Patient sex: M
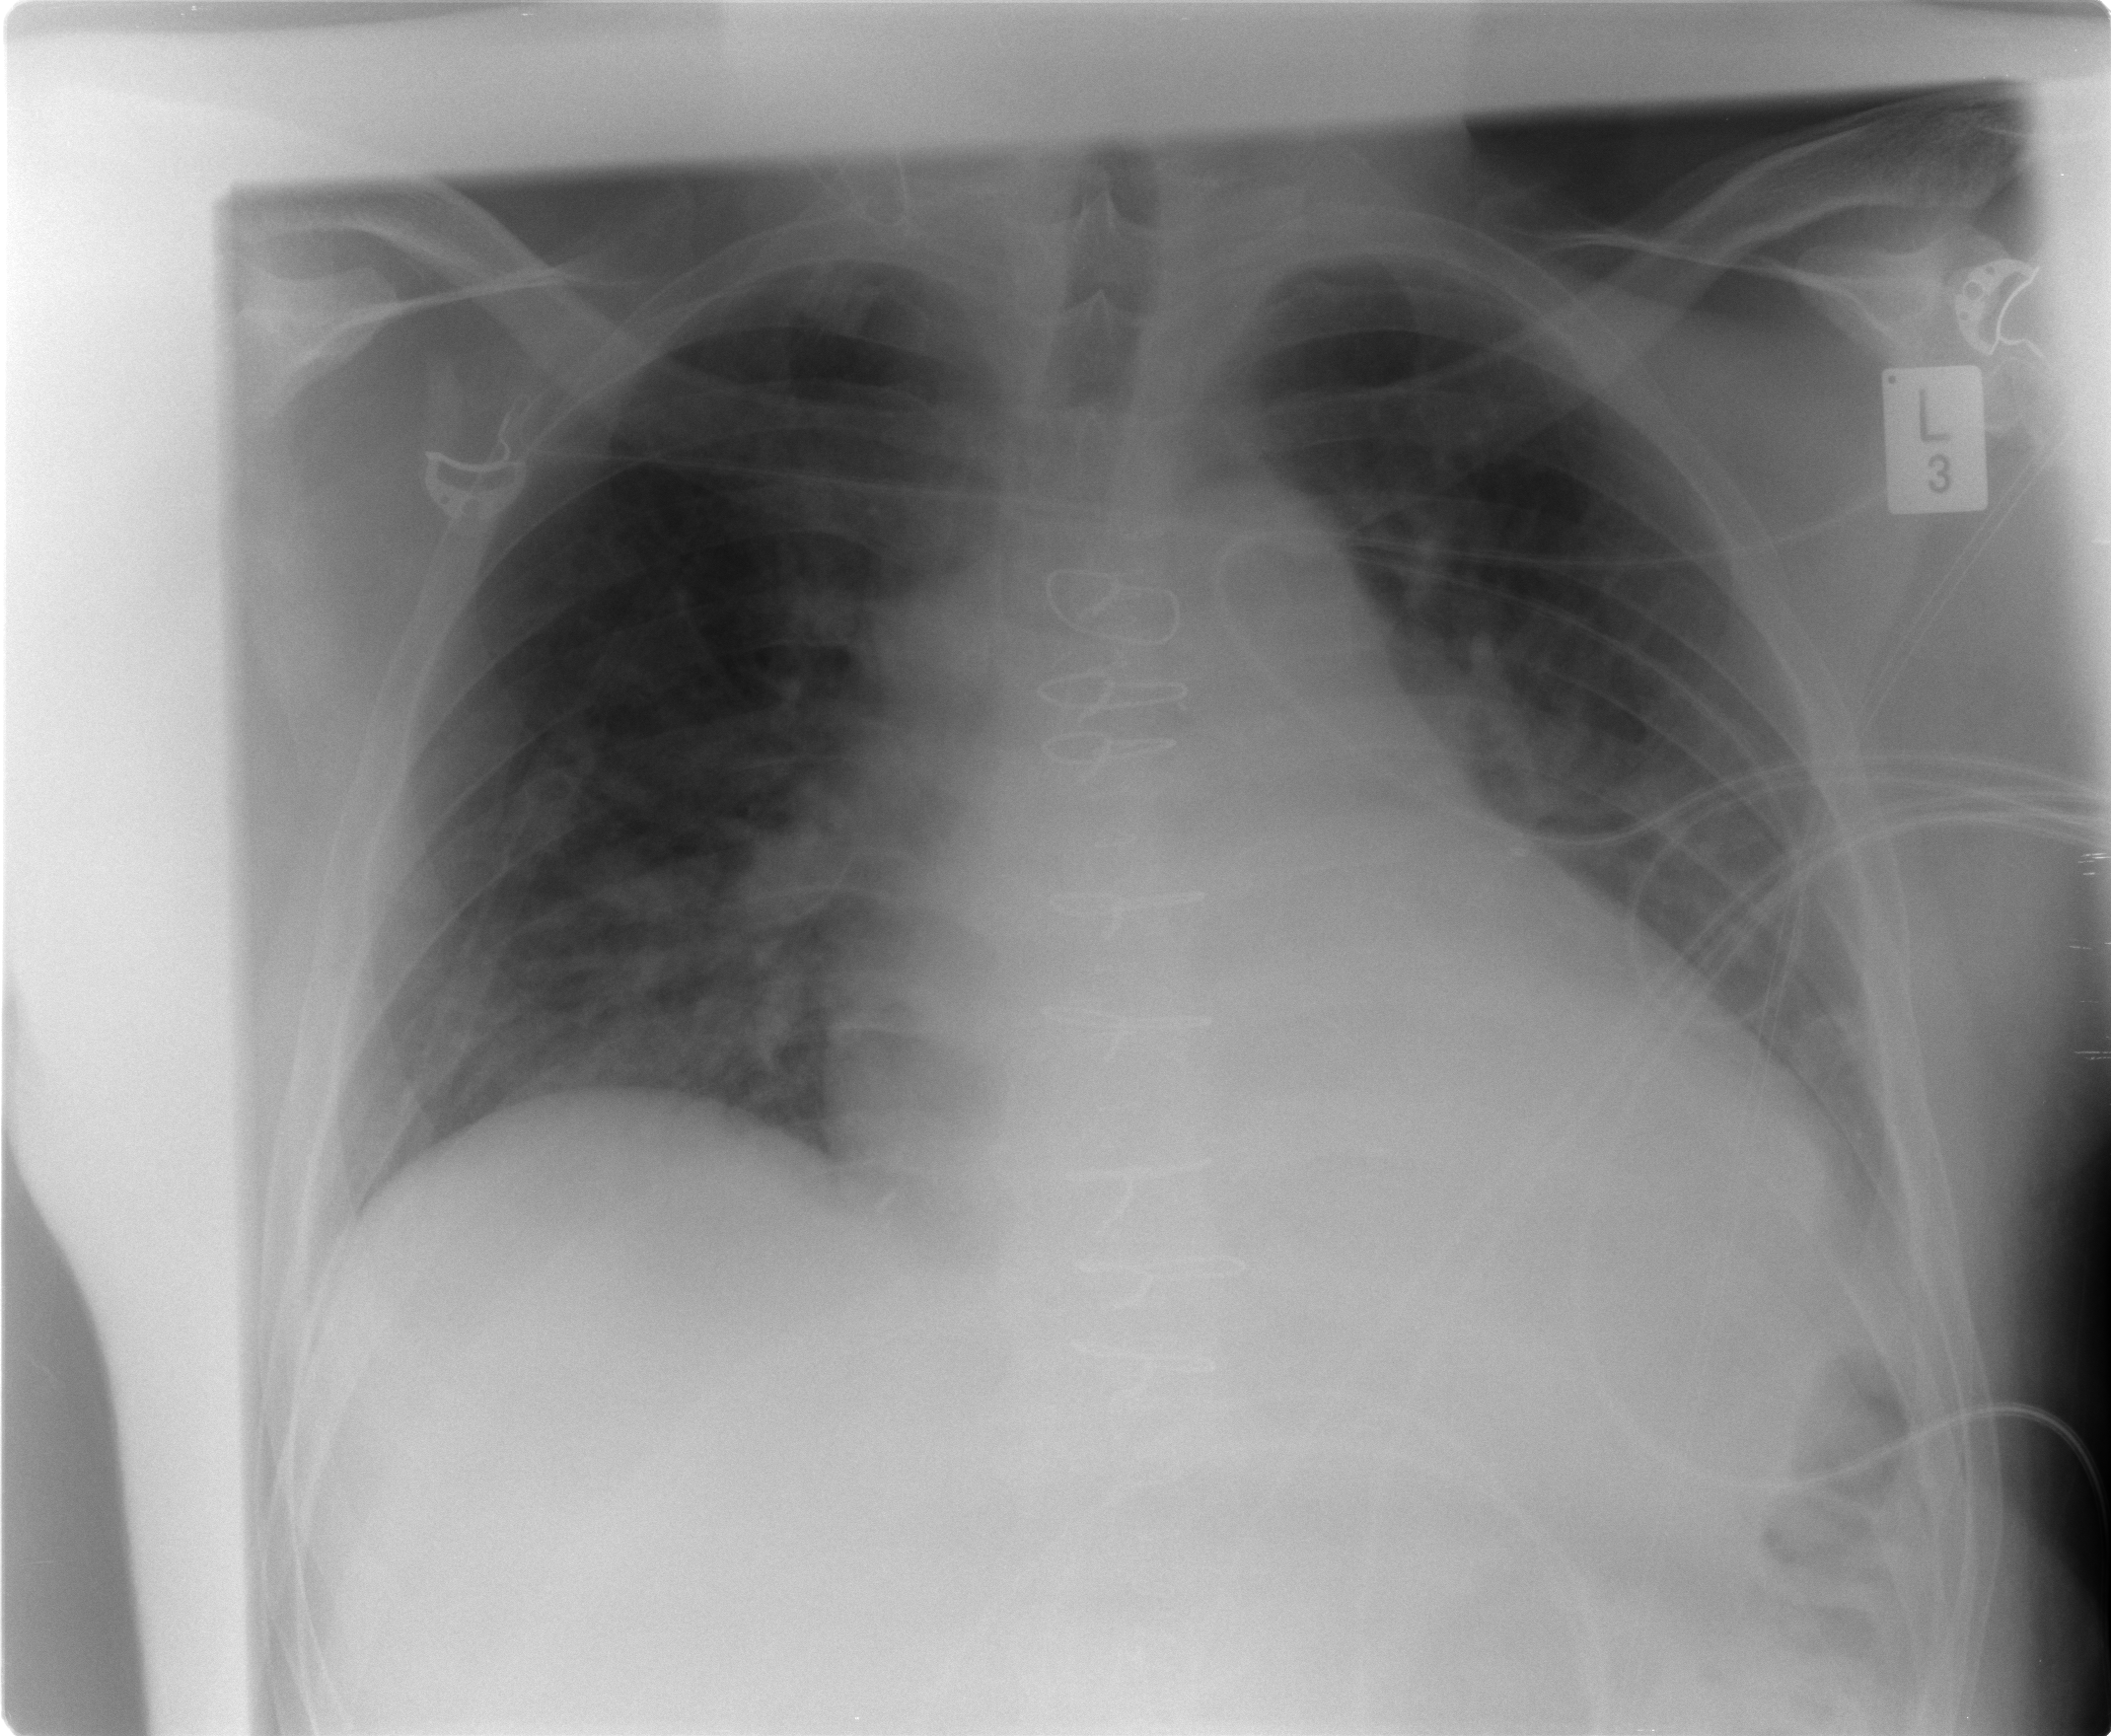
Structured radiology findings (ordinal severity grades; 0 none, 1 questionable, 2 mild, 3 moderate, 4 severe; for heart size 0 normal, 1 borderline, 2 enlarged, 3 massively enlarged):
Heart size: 3
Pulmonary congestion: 2
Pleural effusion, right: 1
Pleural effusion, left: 1
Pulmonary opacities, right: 2
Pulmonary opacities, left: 2
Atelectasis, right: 2
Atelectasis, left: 2